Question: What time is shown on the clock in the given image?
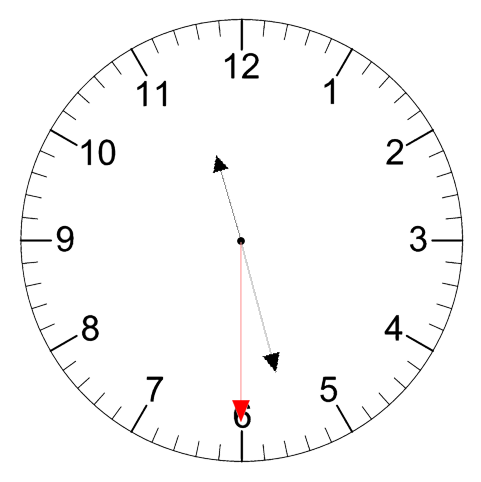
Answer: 11:27:30